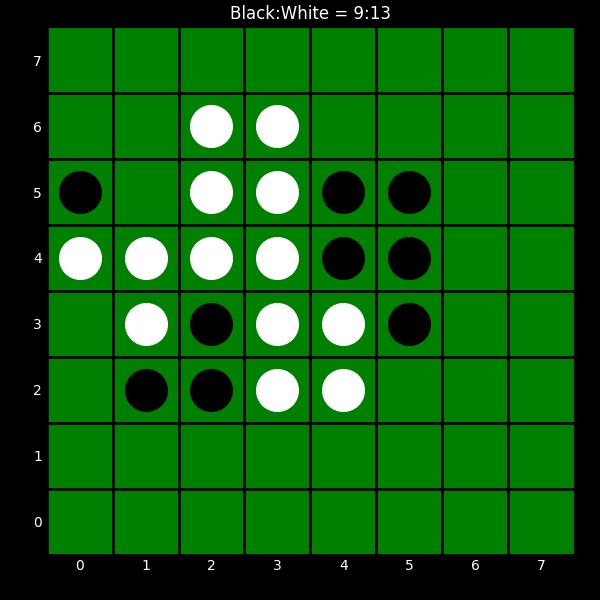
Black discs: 9
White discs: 13